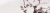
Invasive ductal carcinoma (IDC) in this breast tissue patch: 0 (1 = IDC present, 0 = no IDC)